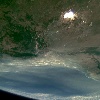
Label: land